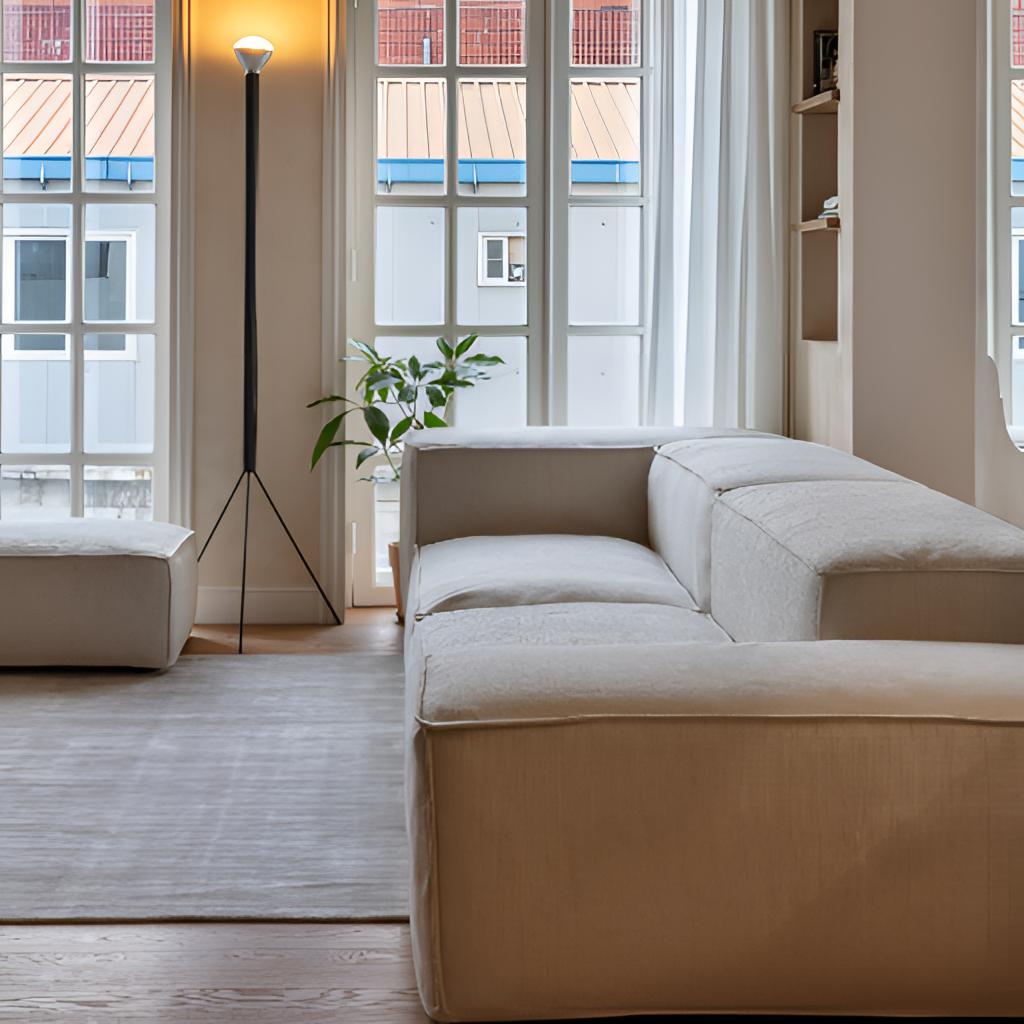
living room, beige fabric sectional sofa, paint wallpaper, with solid pattern, wood flooring, with plank pattern, contemporary